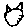
Label: cat